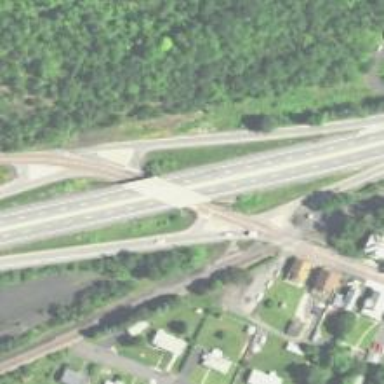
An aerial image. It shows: Primary highway bridge designed as expressway.